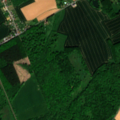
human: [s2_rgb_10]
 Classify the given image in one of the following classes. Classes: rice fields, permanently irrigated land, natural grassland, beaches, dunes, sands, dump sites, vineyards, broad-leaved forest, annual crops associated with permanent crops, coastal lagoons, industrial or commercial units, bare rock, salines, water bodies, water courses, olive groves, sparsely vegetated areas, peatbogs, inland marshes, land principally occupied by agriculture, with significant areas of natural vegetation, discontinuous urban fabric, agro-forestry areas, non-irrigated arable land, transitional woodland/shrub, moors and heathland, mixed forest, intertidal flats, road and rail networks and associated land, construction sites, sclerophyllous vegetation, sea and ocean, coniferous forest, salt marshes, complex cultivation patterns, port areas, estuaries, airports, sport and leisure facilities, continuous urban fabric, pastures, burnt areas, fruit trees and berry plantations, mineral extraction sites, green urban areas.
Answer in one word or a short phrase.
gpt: discontinuous urban fabric, non-irrigated arable land, complex cultivation patterns, land principally occupied by agriculture, with significant areas of natural vegetation, broad-leaved forest